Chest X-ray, PA view. Patient: 51 years old, sex M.
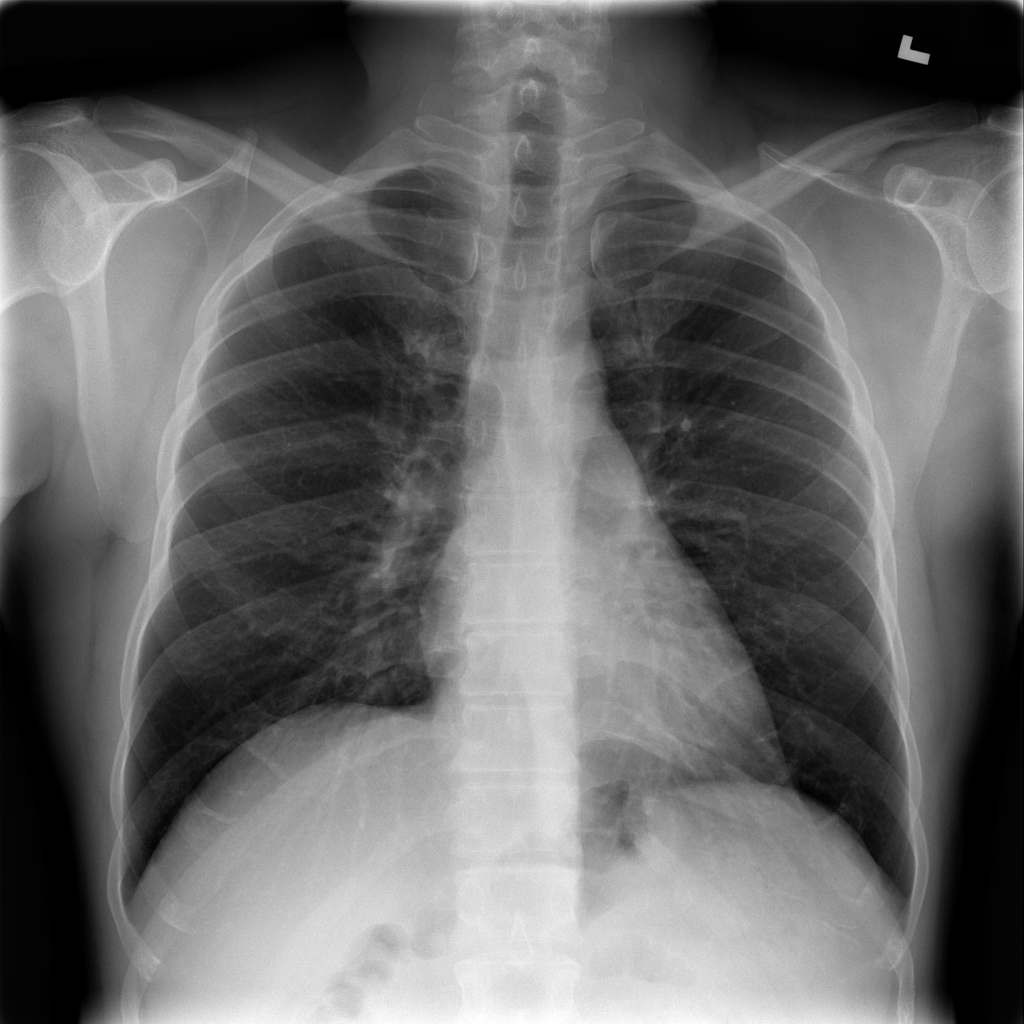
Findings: No Finding